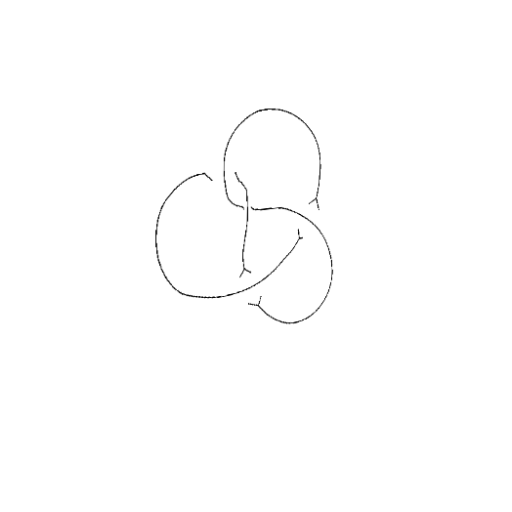
Crossing number: 4